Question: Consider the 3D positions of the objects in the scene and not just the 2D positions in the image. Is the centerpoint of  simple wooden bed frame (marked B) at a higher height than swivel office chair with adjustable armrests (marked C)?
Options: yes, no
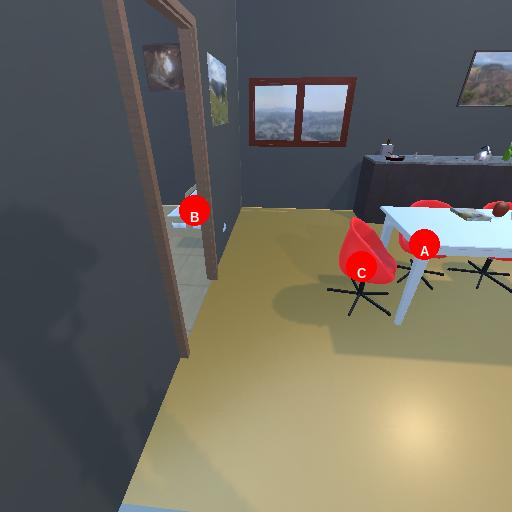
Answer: yes